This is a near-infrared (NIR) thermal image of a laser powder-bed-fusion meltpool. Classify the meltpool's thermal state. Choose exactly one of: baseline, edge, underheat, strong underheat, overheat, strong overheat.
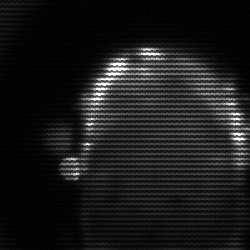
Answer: baseline